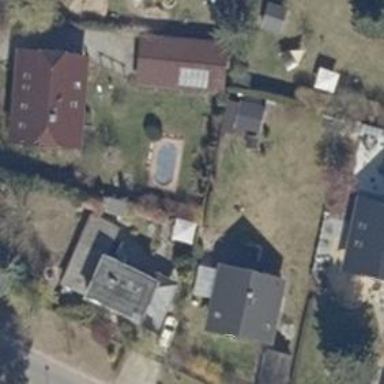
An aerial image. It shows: Swimming pool located in leisure land.